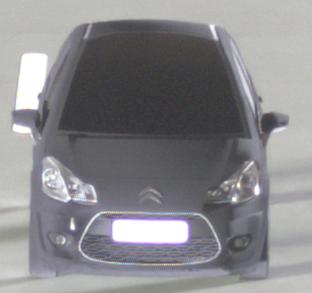
Make: Citroen
Model: C3 1.1
Detailed model: C3 (II)
Model produced from: 2010/01
Model produced until: 2012/03
Doors: 5
Color: black
Road condition: dry road
Daytime: midday
Contrast: medium contrast